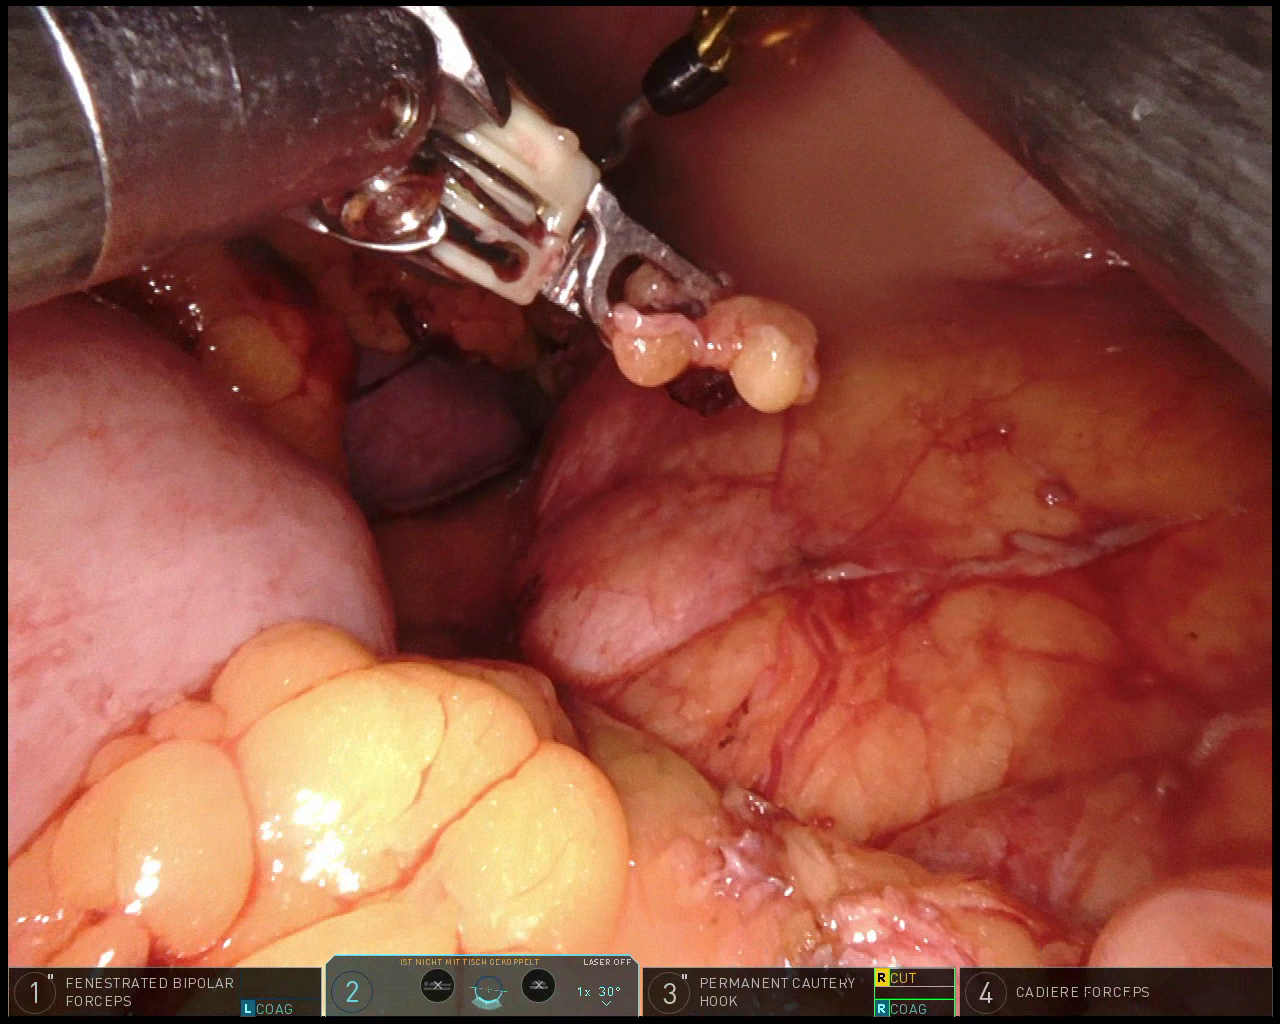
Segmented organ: colon
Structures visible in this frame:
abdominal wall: yes
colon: yes
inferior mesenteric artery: no
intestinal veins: no
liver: no
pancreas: no
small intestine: no
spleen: yes
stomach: no
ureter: no
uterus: no
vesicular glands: no